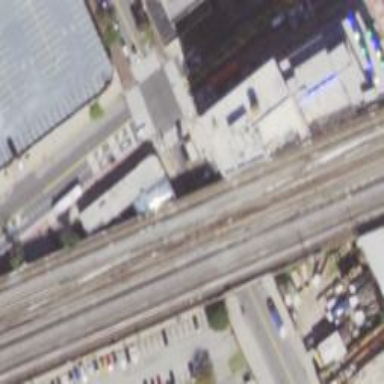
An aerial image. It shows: Bridge with electrified railway tracks.